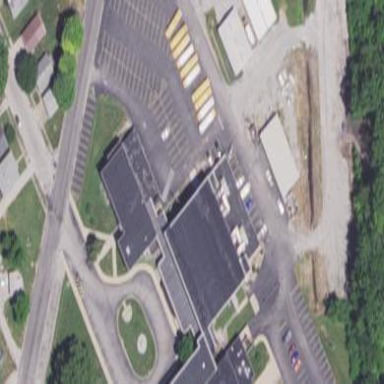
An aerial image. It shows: School building.